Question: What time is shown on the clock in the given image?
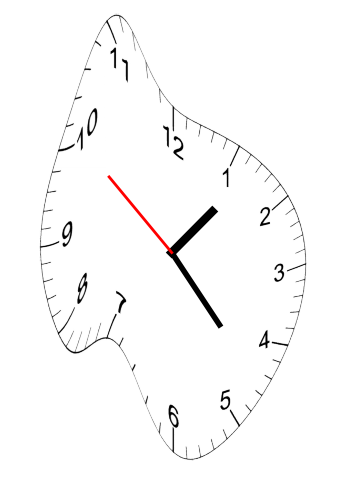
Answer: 01:22:51